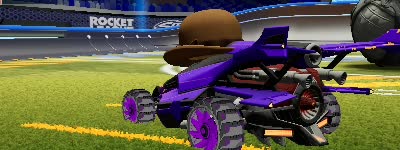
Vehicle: aftershock